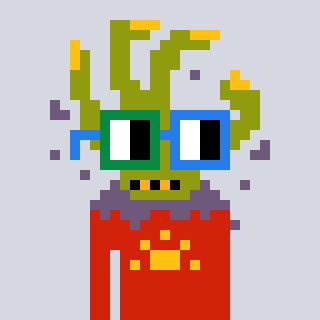
a pixel art character with square green and blue glasses, a zombie-hand-shaped head and a red-colored body on a cool background